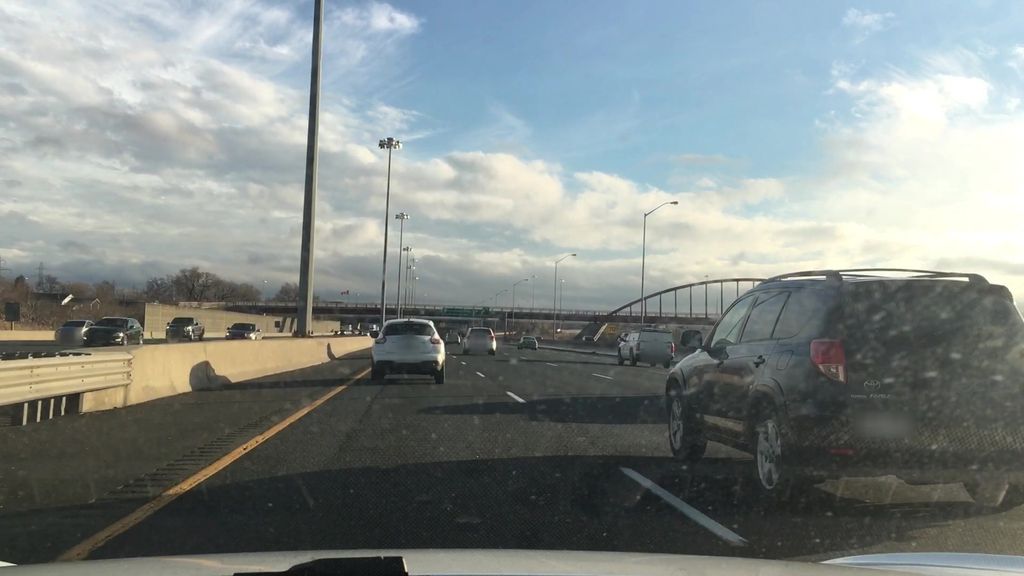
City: hamilton